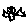
Label: bird